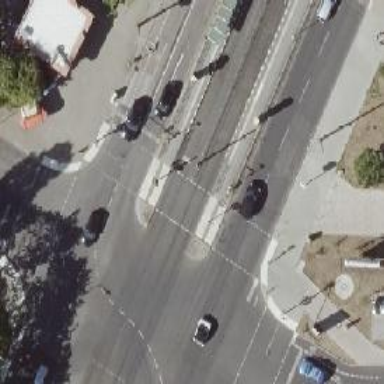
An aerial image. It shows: Footway that serves as traffic island.